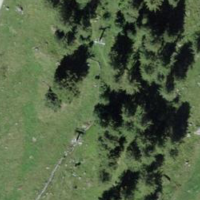
EUNIS habitat code: 26
Species observed at this site:
Nucifraga caryocatactes